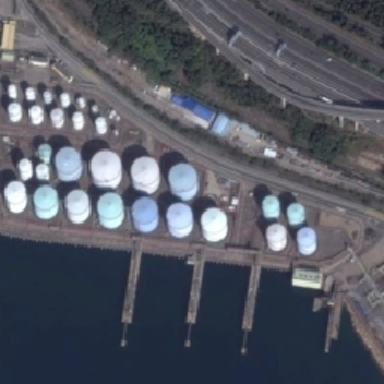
The factory is located by the sea .